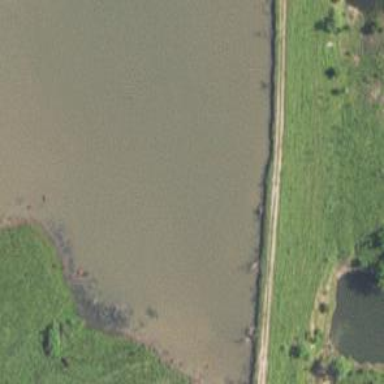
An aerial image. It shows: Dam across waterway.